Interaction volume radius: 5 \u00c5
Interaction volume height: 10 \u00c5
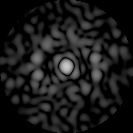
Disorder parameter: 0.8746